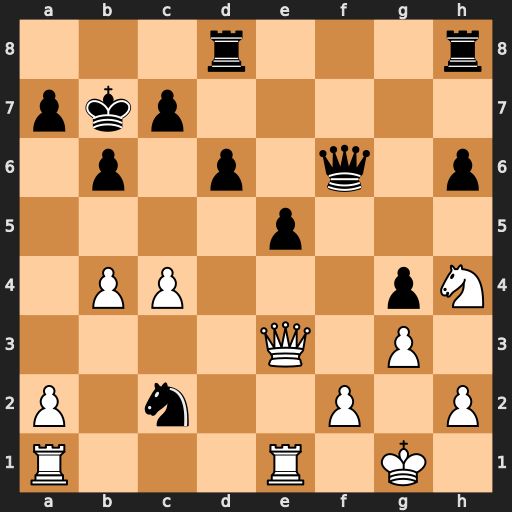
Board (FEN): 3r3r/pkp5/1p1p1q1p/4p3/1PP3pN/4Q1P1/P1n2P1P/R3R1K1
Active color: w
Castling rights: -
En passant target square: -
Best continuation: Qe4+ d5 Qxc2